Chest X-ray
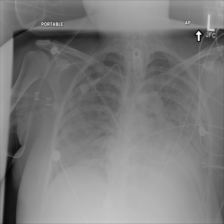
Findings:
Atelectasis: negative
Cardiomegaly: positive
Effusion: positive
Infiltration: positive
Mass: negative
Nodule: negative
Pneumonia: negative
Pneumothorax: negative
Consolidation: negative
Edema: negative
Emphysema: negative
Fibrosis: negative
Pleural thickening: negative
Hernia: negative